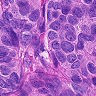
Metastatic tissue present: yes